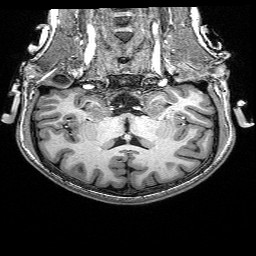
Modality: T1w
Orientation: sagittal